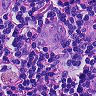
Metastatic tissue present: yes